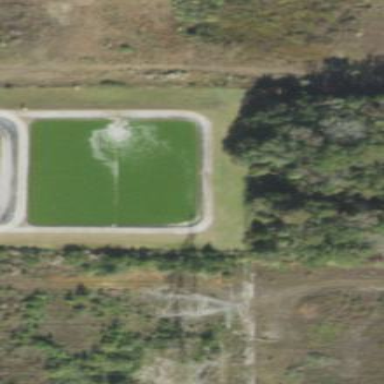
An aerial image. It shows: Image of wastewater.